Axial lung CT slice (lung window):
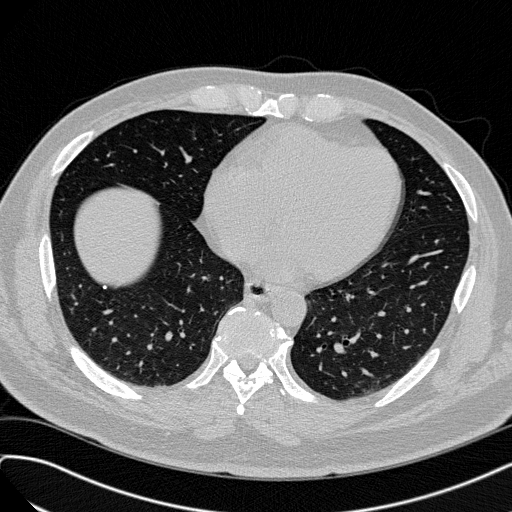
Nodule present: no